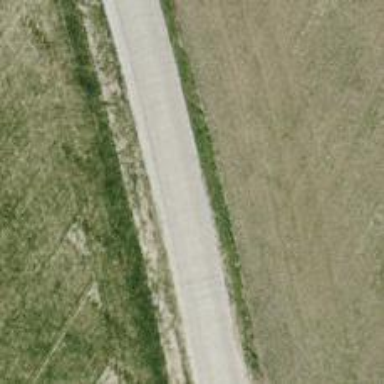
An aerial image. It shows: Unclassified road with concrete surface.